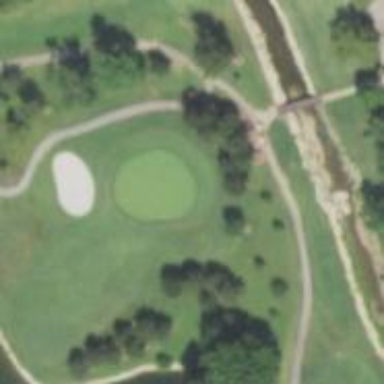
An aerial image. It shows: Grassy area designated as golf fairway.